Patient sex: M
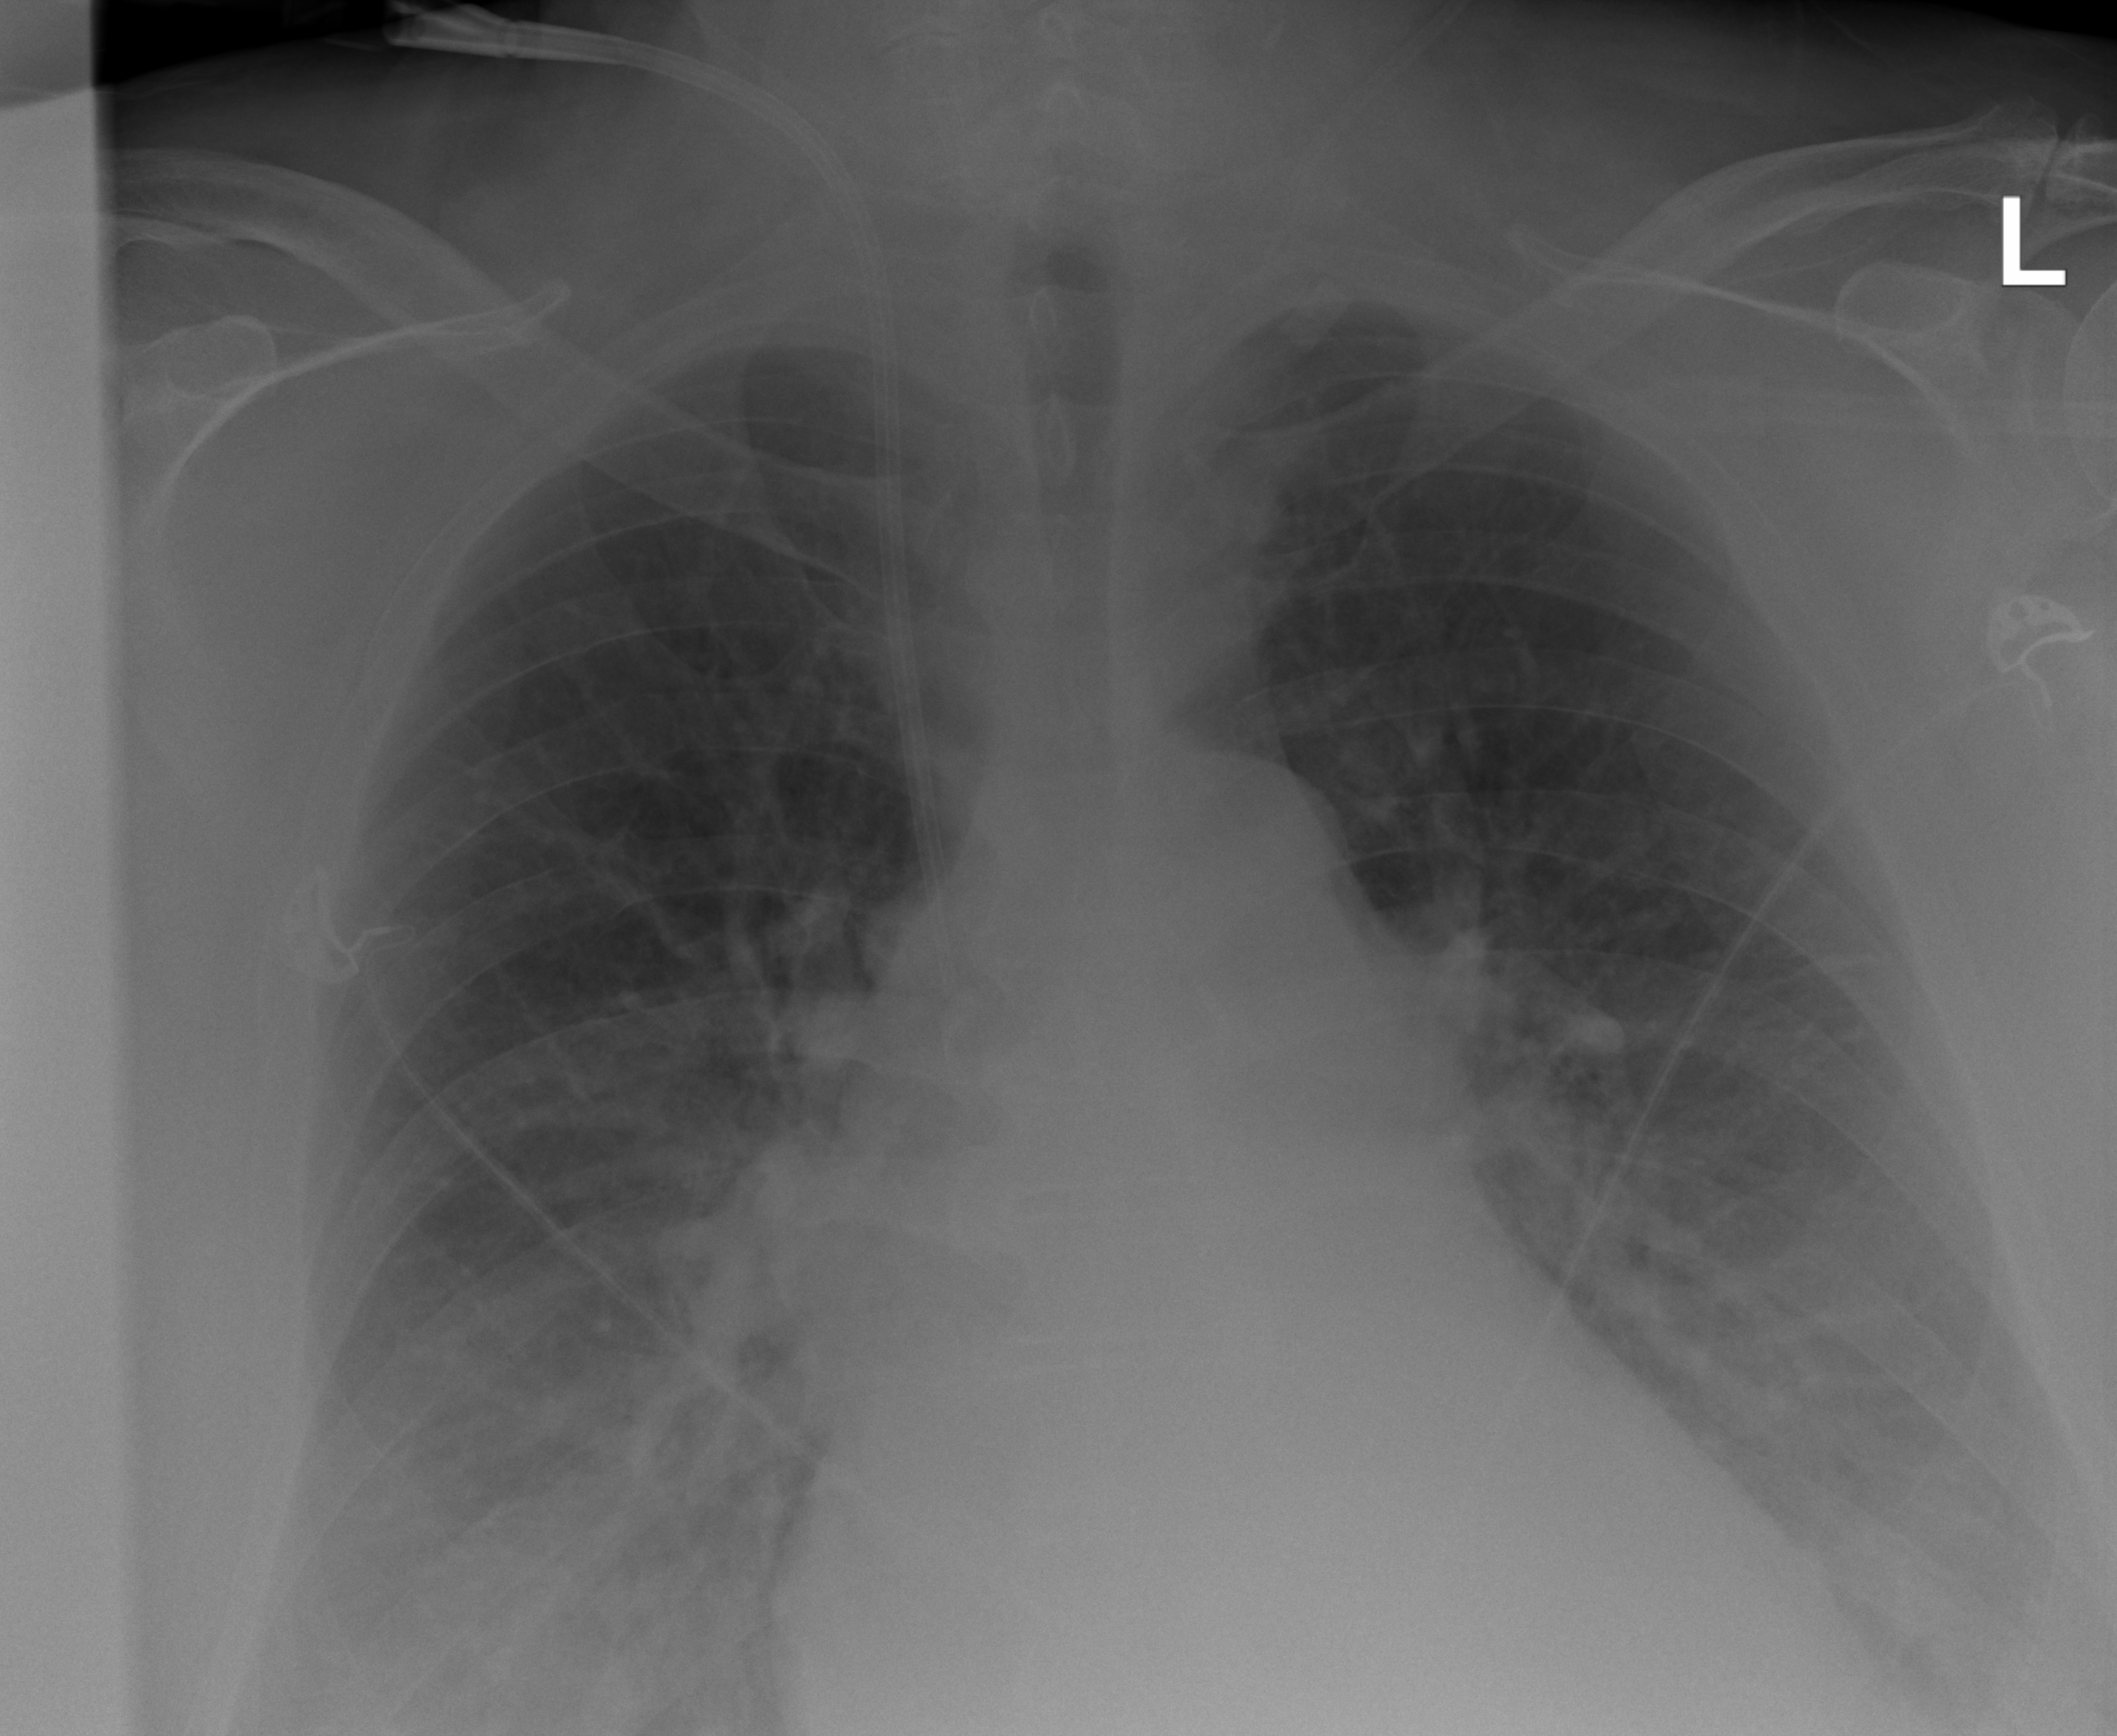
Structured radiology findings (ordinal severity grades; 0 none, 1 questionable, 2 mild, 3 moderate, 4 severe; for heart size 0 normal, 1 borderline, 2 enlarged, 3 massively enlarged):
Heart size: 2
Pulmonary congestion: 2
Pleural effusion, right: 2
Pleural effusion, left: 2
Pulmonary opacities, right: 0
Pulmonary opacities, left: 0
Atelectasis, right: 2
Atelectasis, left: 2